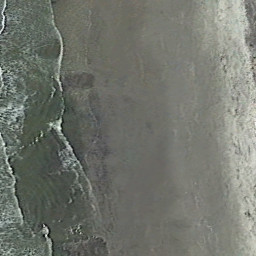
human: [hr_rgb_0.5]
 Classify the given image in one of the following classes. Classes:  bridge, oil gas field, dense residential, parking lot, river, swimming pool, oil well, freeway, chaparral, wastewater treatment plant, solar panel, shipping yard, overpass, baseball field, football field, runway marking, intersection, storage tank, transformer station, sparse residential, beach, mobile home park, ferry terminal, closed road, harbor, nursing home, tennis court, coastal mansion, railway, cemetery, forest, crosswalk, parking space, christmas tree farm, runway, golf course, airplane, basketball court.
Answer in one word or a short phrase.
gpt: beach